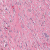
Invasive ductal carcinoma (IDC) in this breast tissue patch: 0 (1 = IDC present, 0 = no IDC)